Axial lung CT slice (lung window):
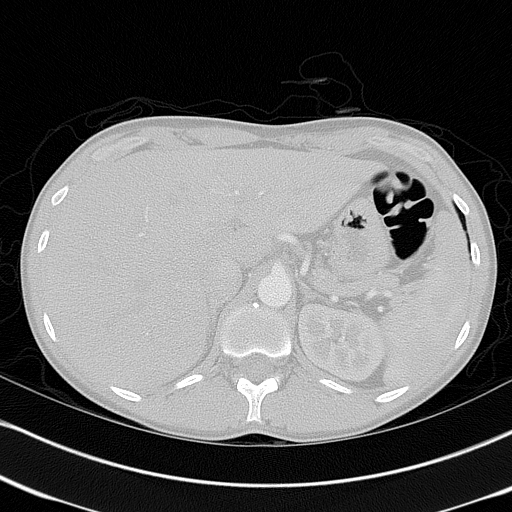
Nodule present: no